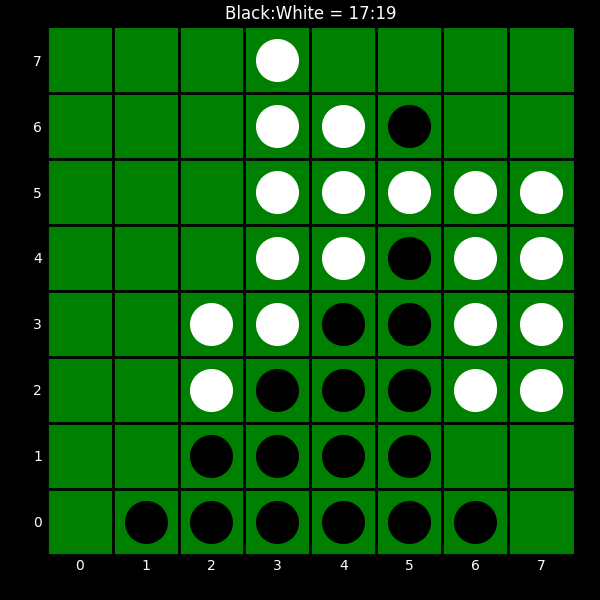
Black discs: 17
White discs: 19